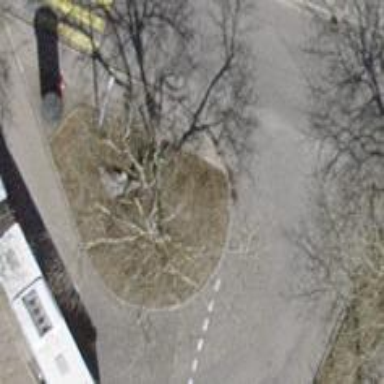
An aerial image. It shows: Asphalt sidewalk along the footway.